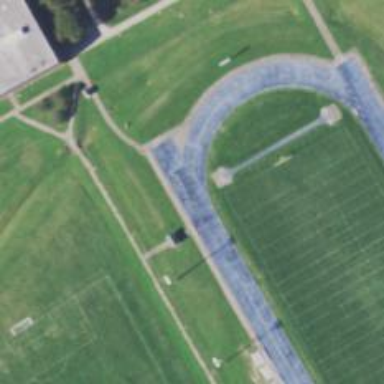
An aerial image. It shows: Athletics track located on leisure land.